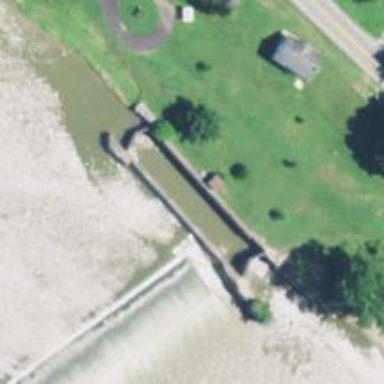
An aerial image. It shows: Lock gate along waterway.